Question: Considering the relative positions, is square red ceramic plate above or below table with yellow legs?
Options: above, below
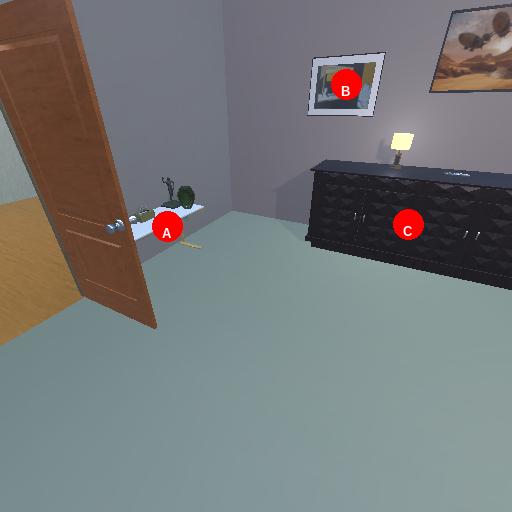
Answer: above